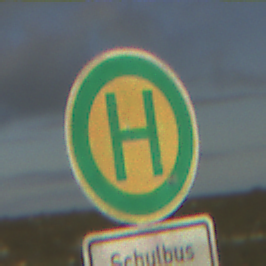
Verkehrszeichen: Haltestelle
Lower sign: ZeitangabenMitBeschraenkungAufWochentage5
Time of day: SunriseSunset
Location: Outdoor (Nature)
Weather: PartlyCloudy
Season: NotSpecified
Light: Natural